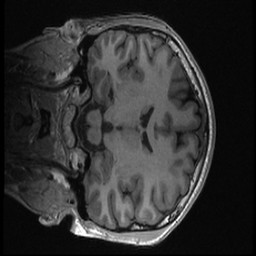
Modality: T1w
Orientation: coronal
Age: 21
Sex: female